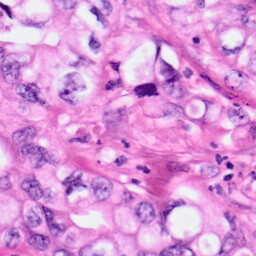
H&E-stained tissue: Pancreatic